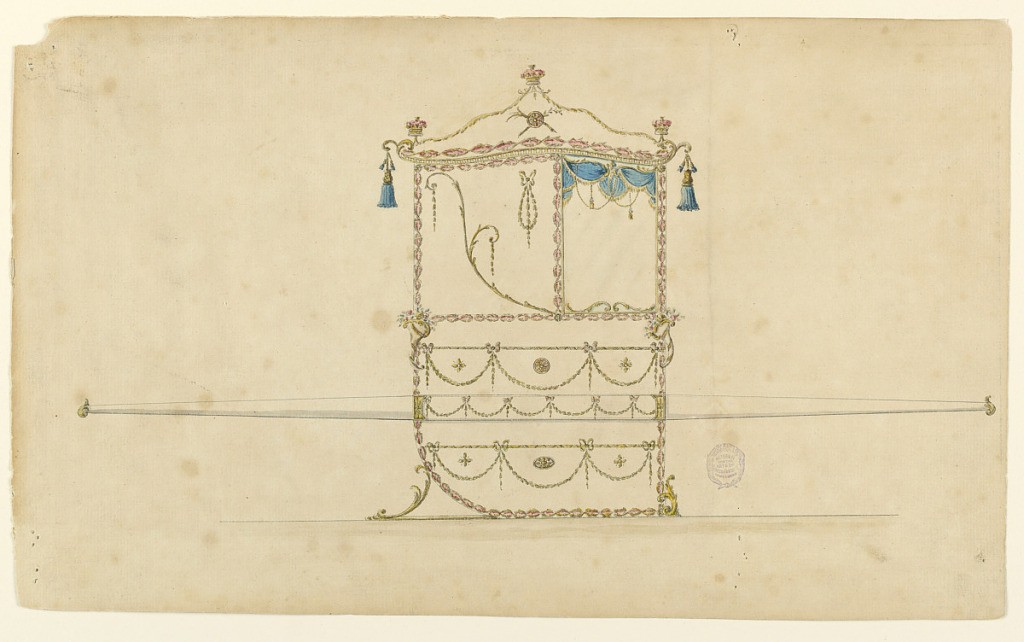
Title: Design for a Sedan Chair
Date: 1770–75
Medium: Pen and ink, brush and various water colors on paper
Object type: Drawing
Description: Shown in profile turned right is a window with a curtain.  In the panel beside hands a garland from a bow-knot and rises a scroll obliquely from the lower right corner.  The panels above and below the bar, which is decorated like 2 with festoons hanging from a horizontal rope.  At the upper corners of the central panel are cornucopias.  The roof is triangular and has on top and the lower corners royal crowns.  Tassels hang down.